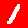
Digit: 1